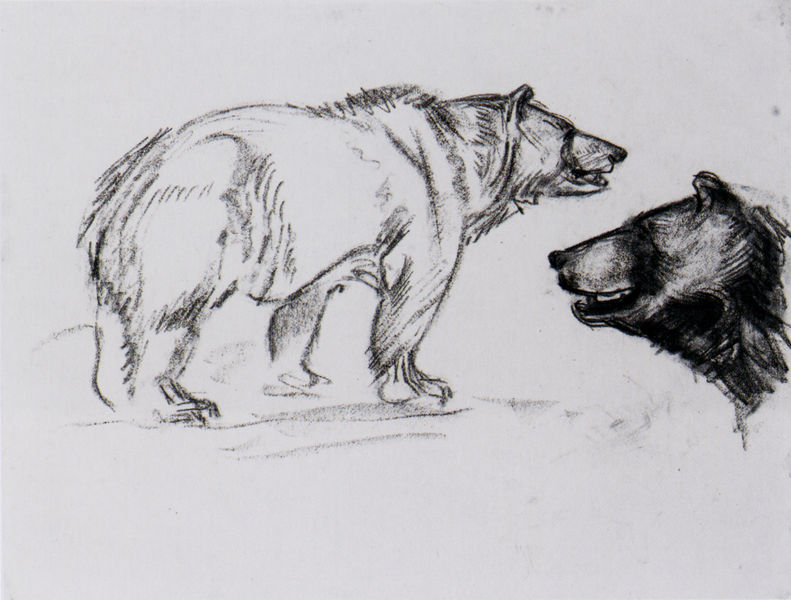
Titel: Bär und Bärenkopf
Künstler: Franz Marc
Institution: (Privatbesitz)
Schlagwörter: kopf, körper, weiß, grau, köpfe, nase, ohr, profil, rücken, schwarz, skizze, zeichnung, blick, tier, pelz, schädel, stehen, natur, ohren, beine, fell, schwanz, papier, zwei, haltung, studie, farbe, nasen, detail, pfoten, striche, kohle, rippen, schraffur, seite, mäuler, bleistift, entwurf, kohlezeichnung, studien, zähne, schnauze, maul, naturalistisch, bären, bär, eisbär, tatzen, ohre, zeichnungen, zeicnung, sketchbook, franz marc, marc, tierstudie, schnauzen, raubtier, hauer, tazen, pranke, braunbär, lefzen, nasem, sketch, realität, polar, side, när, black and white, pencil, bear, detailed, schwarzbär